Question: I've begun making a 2D sprite based Windows game using XNA. I'm not very experienced with it yet but I'm learning. Let me start off with saying that I'm using XNA game studio 3.1, I haven't updated to 4.0 (yet).
What I'm trying to accomplish is to be able to draw all my sprites to a fixed size buffer which is then, at the end of the rendering pass, scaled to the size of the actual backbuffer and then drawn to that. I'm not sure how multiple resolutions are usually supported, but it seemed like an adequate solution to me.
I tried to achieve this by using a RenderTarget2D object to draw all my stuff to, then get the Texture2D from that and draw that to the backbuffer.
My code looks like this:
'''
private RenderTarget2D RenderTarget;
private DepthStencilBuffer DepthStencilBufferRenderTarget;
private DepthStencilBuffer DepthStencilBufferOriginal;
private SpriteBatch SpriteBatch;
protected override void Initialize()
{
base.Initialize();
RenderTarget = new RenderTarget2D(GraphicsDevice, 1920, 1080, 1, SurfaceFormat.Single);
DepthStencilBufferRenderTarget = new DepthStencilBuffer(GraphicsDevice,
1920, 1080, GraphicsDevice.DepthStencilBuffer.Format);
DepthStencilBufferOriginal = GraphicsDevice.DepthStencilBuffer;
SpriteBatch = new SpriteBatch(GraphicsDevice);
}
protected override void Draw(GameTime gameTime)
{
GraphicsDevice.DepthStencilBuffer = DepthStencilBufferRenderTarget;
GraphicsDevice.SetRenderTarget(0, RenderTarget);
GraphicsDevice.Clear(Color.Black);
SpriteBatch.Begin();
//drawing all stuff here
SpriteBatch.End();
GraphicsDevice.DepthStencilBuffer = DepthStencilBufferOriginal;
GraphicsDevice.SetRenderTarget(0, null);
GraphicsDevice.Clear(Color.Black);
Texture2D output = RenderTarget.GetTexture();
SpriteBatch.Begin();
Rectangle backbuffer = new Rectangle(0, 0, m_Options.DisplayWidth, m_Options.DisplayHeight);
SpriteBatch.Draw(output, backbuffer, Color.White);
SpriteBatch.End();
base.Draw(gameTime);
}
'''
The problem I encounter is that the colours are all wrong. Below is a picture that shows two screenshots: the first is a screenshot of how it's supposed to look (I wrote my own scaling algorithm before which simply scaled each sprite by itself) and to the right it's how it looks when using the RenderTarget2D.

Does anyone know what I'm doing wrong?
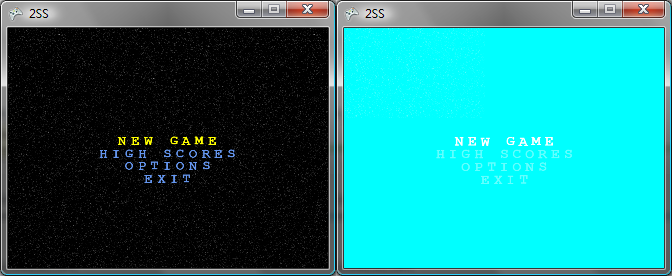
Answer: Oh I figured out what I did wrong (kind of). I think I used the wrong SurfaceFormat when creating the new RenderTarget2D instance. I used SurfaceFormat.Single but I should have used SurfaceFormat.Color.
I figured this out by taking a look at the PresentationParameters of the GraphicsDevice through a while debugging before setting the new RenderTarget:
'''
GraphicsDevice.PresentationParameters.BackBufferFormat
'''
This told me it was set to SurfaceFormat.Color. So I replaced SurfaceFormat.Single with SurfaceFormat.Color and now it works as it should.